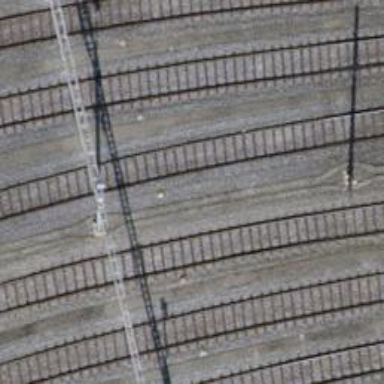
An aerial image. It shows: Railway yard with electrified contact lines.